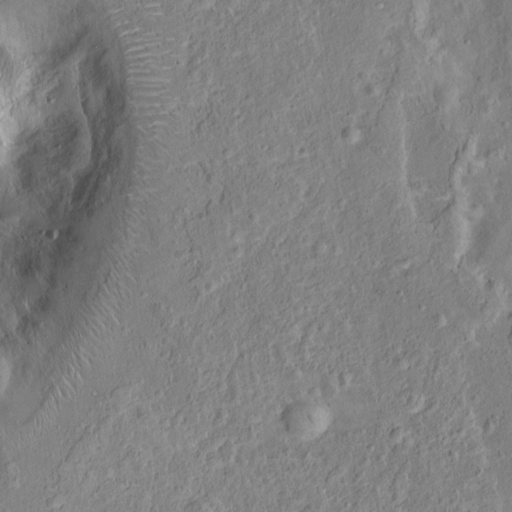
Objects detected: cone